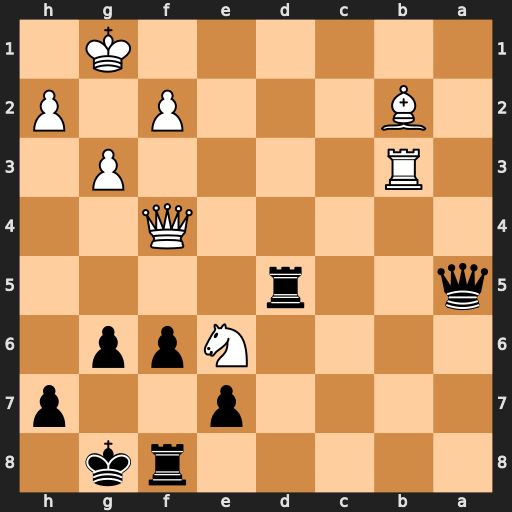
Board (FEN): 5rk1/4p2p/4Npp1/q2r4/5Q2/1R4P1/1B3P1P/6K1
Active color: b
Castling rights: -
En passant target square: -
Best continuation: Qe1+ Kg2 Qxe6